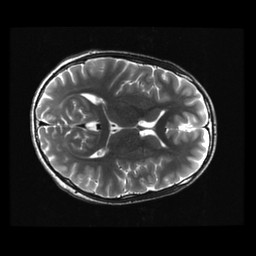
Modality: T2w
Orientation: axial
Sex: male
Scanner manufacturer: ge
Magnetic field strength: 3 T
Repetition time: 5 s
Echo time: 0.1012 s